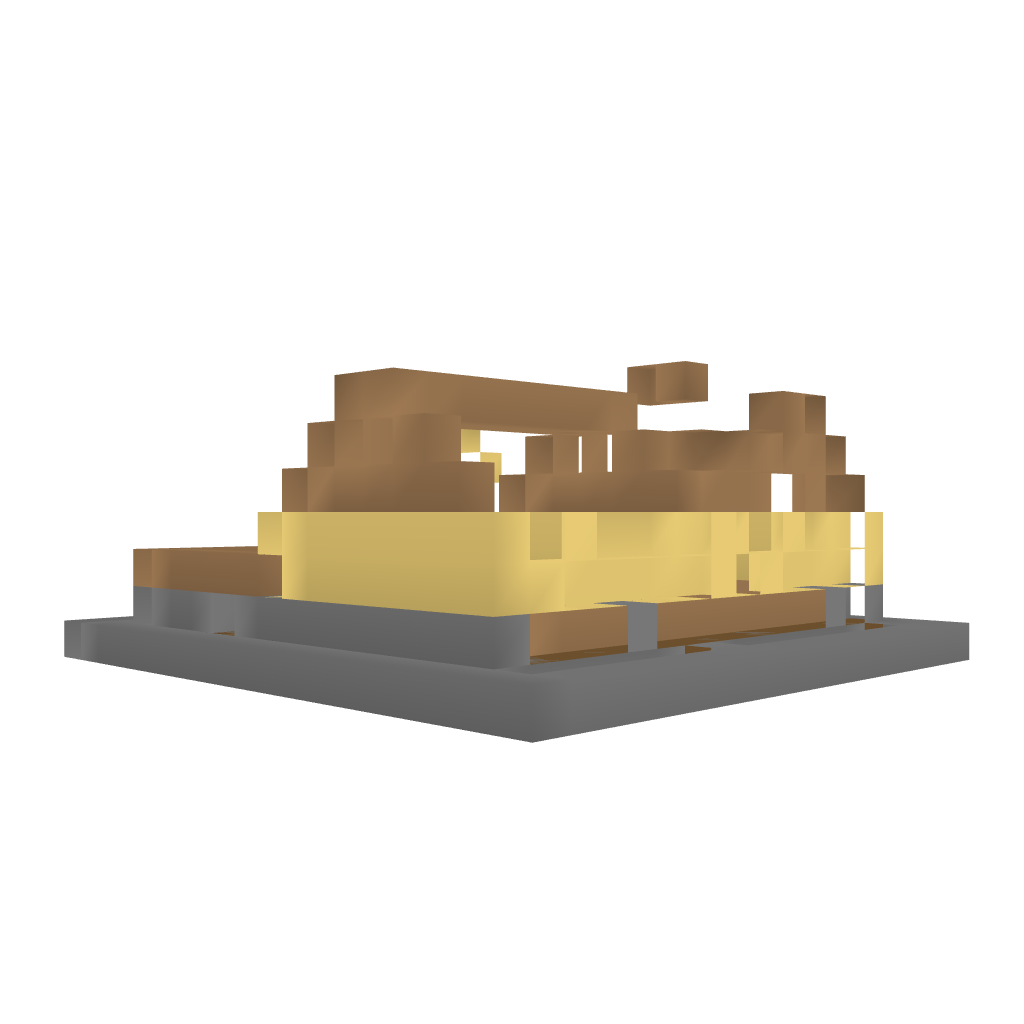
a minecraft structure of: Ultima Online Housing - Large House with Patio bad low quality